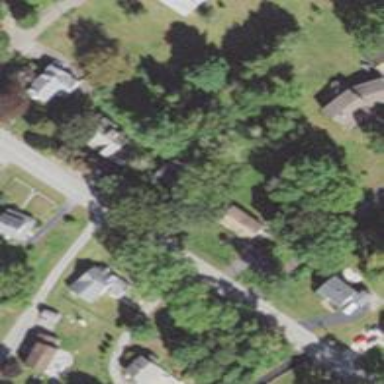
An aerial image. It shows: Residential driveway.